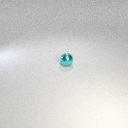
small cyan metal sphere